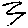
Label: zigzag